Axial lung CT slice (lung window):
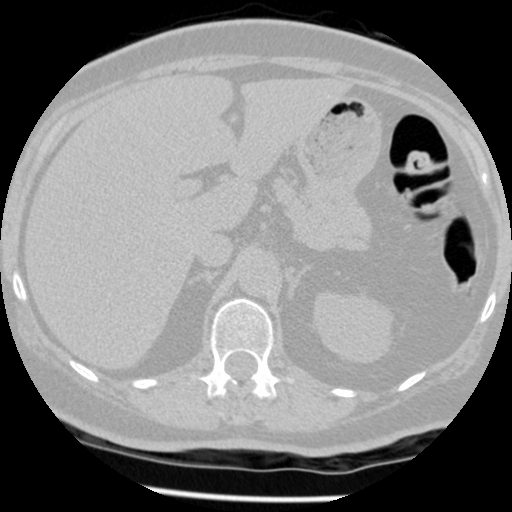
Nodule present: no